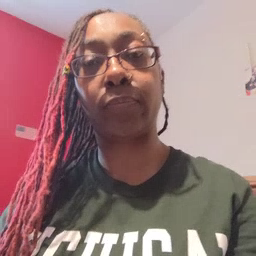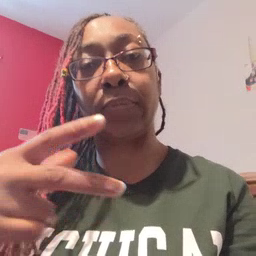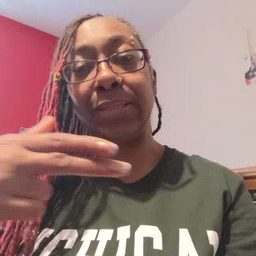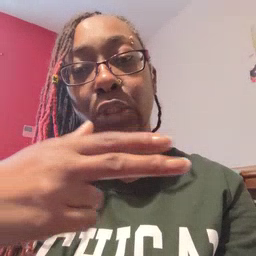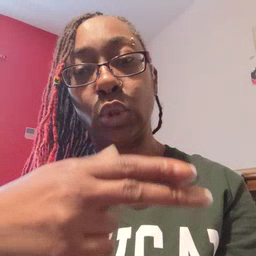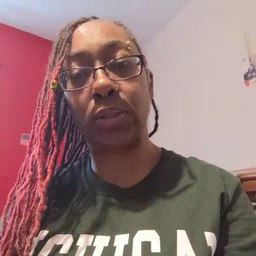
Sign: scissors